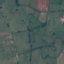
Land use / land cover class: Pasture